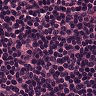
Metastatic tissue present: no